Interaction volume radius: 5 \u00c5
Interaction volume height: 20 \u00c5
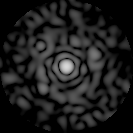
Disorder parameter: 0.8651